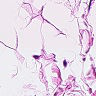
Metastatic tissue present: no